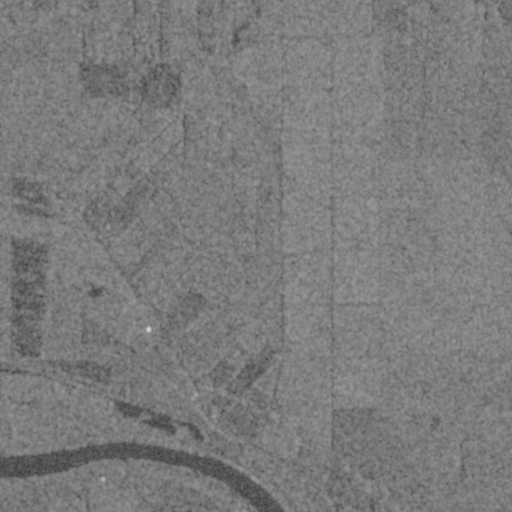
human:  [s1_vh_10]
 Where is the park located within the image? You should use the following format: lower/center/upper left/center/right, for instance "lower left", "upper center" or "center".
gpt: The park is located in the lower center of the image.
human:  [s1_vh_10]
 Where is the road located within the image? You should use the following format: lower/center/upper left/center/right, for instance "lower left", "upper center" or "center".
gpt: There is no road in the image.

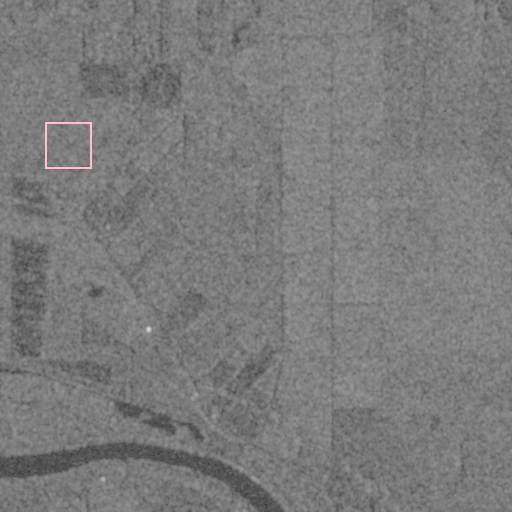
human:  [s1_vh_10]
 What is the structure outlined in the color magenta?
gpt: There is no magenta outline.
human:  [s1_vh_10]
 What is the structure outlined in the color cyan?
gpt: There is no structure outlined in cyan.